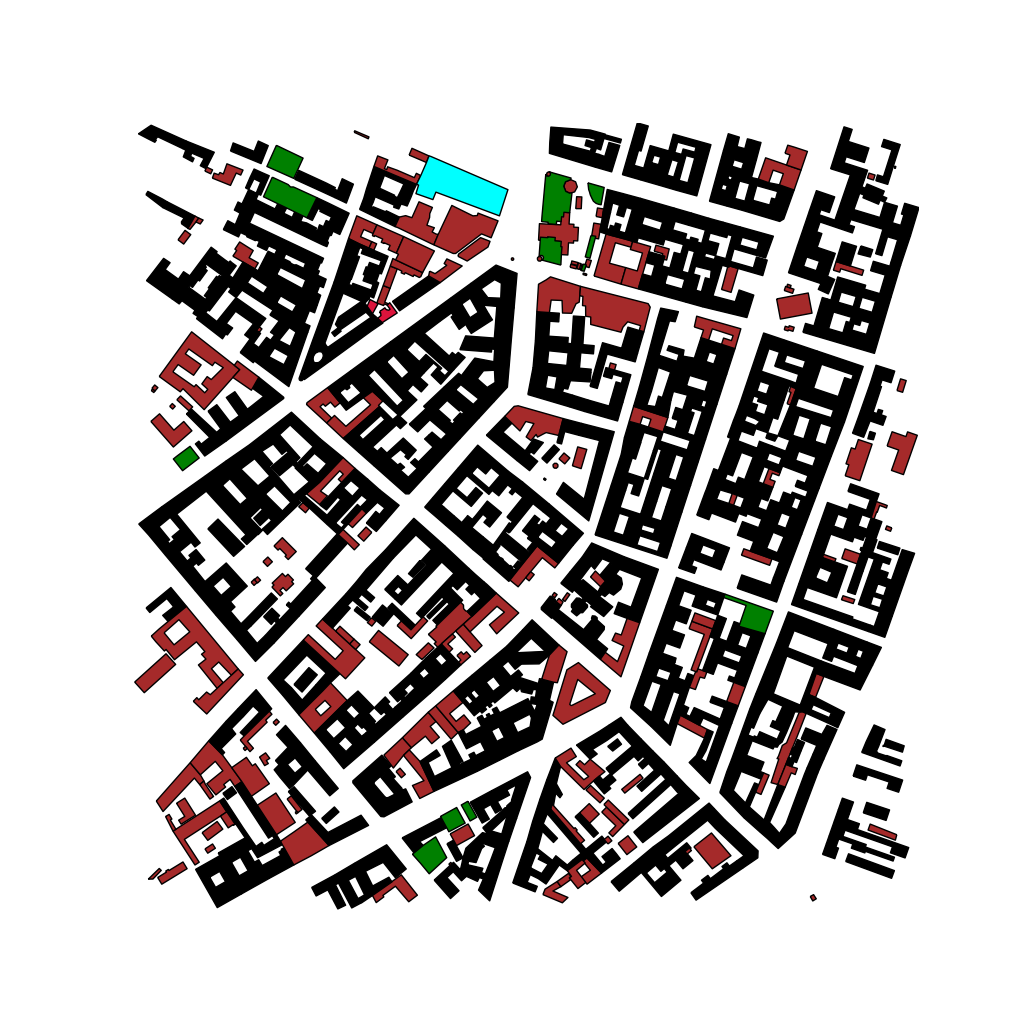
Tags: overhead vector_map, business, industrial, recreation, residential, historical, modern, soviet, high_rise, individual_rise, low_rise, medium_rise, density_2, Building, Church, Facility, Mall, Park, 1.0 km²